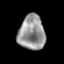
Tissue: prostate
Cell type: Myeloid cells
Senescence score: 0.3377
Nuclear area (px): 894
Mean DAPI intensity: 150.358